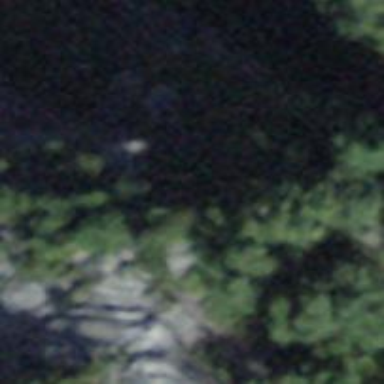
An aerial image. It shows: Cliff in nature.